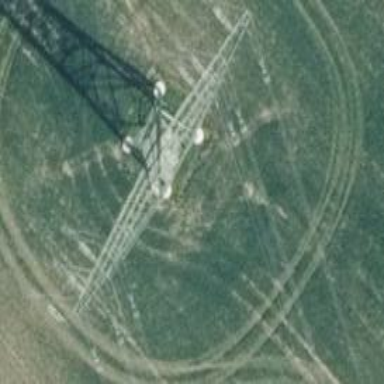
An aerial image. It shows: Three cables of power line.